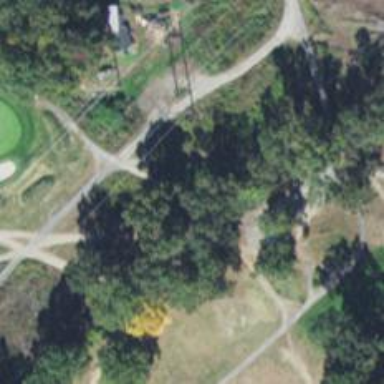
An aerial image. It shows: Path used for both walking and golf.